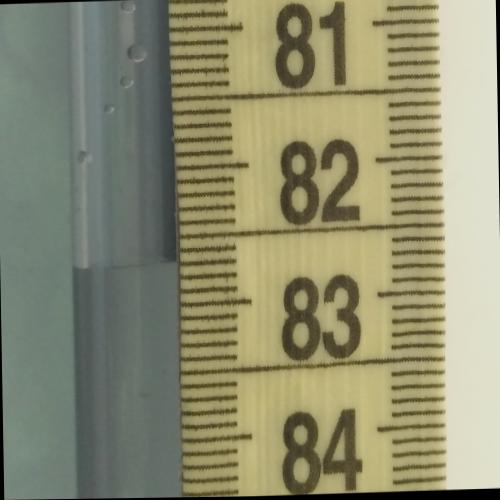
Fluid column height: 82.7 cm